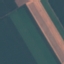
Land use / land cover: AnnualCrop